Question: All I am trying to do is get some vertical spacing around equations. I want to set a certain amount of space that appears before the equation and a certain amount after. I am trying all sorts of stuff, but it always seems do to something crazy. I understand about margin collapsing, but it's clearly more than that going on. I've put in some absurd amounts of space to illustrate the wackiness. Can anyone help?
calcStyle.css:
'''
body {font-size:180%;}
h2 {font-size:250%;}
h1 {font-size:170%;}
table {font-size:150%}
body {margin-left:30px;}
body {margin-right:30px;}
body {background-color:#ffffff;}
blockquote {
margin-left 55px;
margin-right 55px;
font-style: italic;}
h1 {color:#222222;}
td {
text-align: center;
padding-left: 12px;
padding-right: 12px;
padding-top: 4px;
padding-bottom: 4px;
}
th {
text-align: center;
padding-left: 12px;
padding-right: 12px;
padding-top: 4px;
padding-bottom: 4px;
}
equation {
margin-left:10px;
margin-right:10px;
padding-top:100px;
padding-bottom:100px;
padding-left:100px;
padding-right:100px;
margin-top:100px;
margin-bottom:100px;
border:50px #eeeeee;
background-color: #ddddaa
}
'''
html:
'''
<head>
<link rel="stylesheet" type="text/css" href="calcStyle.css" />
</head>
<body>
easy math: <br />
<equation>
2+2=4
</equation>
<br />
hard math:
<br />
<equation>
3+3=6
</equation>
<br /><br />
</body>
'''
Result:

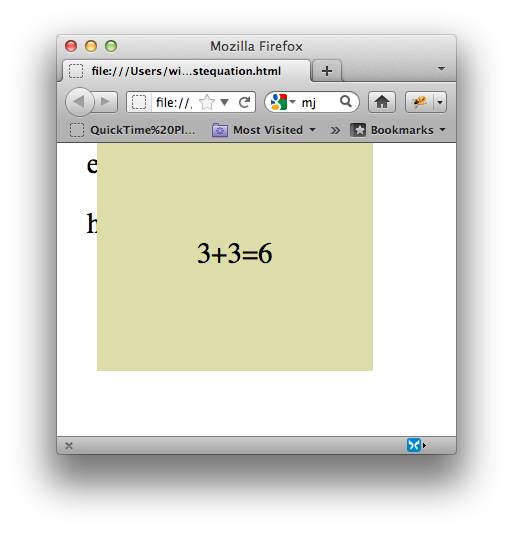
Answer: You have your margins off. I have fixed them up <URL>.
In general, you can write your margins like: 'margin: top right bottom left' than their allied 'margin-*' attributes - where top, right, bottom and left represent the pixel width values that you can give as per your needs.